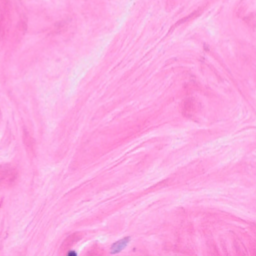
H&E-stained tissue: Breast